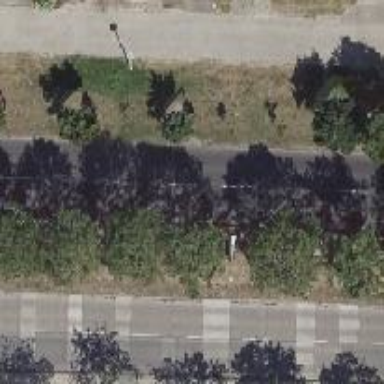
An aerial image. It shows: Avenue lined with broadleaved deciduous trees.